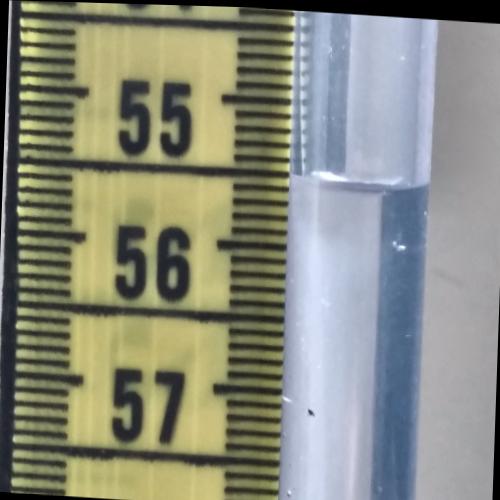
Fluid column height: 55.5 cm